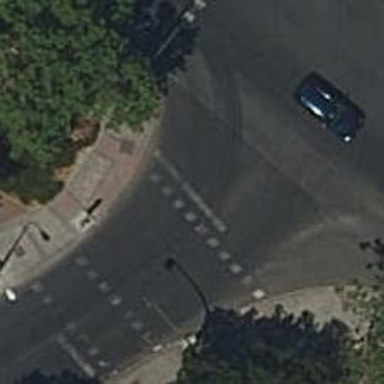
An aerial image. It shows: Footway with marked crossing. The surface is asphalt.